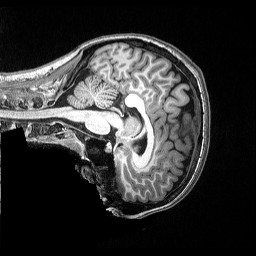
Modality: T1w
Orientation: sagittal
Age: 25
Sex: female
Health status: ill
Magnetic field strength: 3 T
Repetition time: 2.53 s
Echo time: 0.00331 s